Question: I am battling with this issue for a long time, dug around Google and SO but still no luck. Finally, I am out here to get your help, please advise or help.
My problem with the following source code is that it only displays string content the images do not display instead it shows white rectangle or sometimes a blue image with question mark.
Q: How to display images?
Here is my code:
'''
private void openURL() {
DefaultHttpClient client = new HttpsRequest(getApplicationContext());
HttpGet get = new HttpGet(getUrlField().getText().toString());
// Execute the GET call and obtain the response
HttpResponse getResponse;
try {
getResponse = client.execute(get);
HttpEntity responseEntity = getResponse.getEntity();
String content = EntityUtils.toString(responseEntity);
getWebView().loadDataWithBaseURL(null, content, "text/html", "utf-8",
null);
} catch (ClientProtocolException e) {
WSLog.e(THIS_FILE, "HTTP Error.");
e.printStackTrace();
} catch (IOException e) {
WSLog.e(THIS_FILE, "Url Load Error.");
e.printStackTrace();
}
}
'''
webView output:

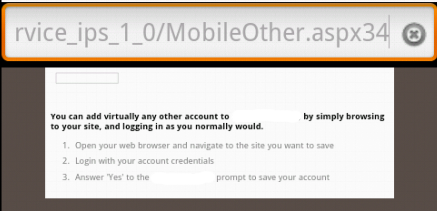
Answer: With the help of Vasarat and few modification from my side helped me to answer this question. I have modified the following code line as
'''
getWebView().loadDataWithBaseURL("http://mywebSite.com/parent_dir_to_iamges/", content, "text/html", "UTF-8","about:blank");
'''
This modification gave me the perfect output as expected.
Please fallow the comments to understand details about the issue.
: I have used http in the base url instead https.....Please let me know if I can use https. 'webview.Loadurl()' with https url works fine if API level is 10 or above but it shows blank page for API level 8.